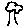
Label: tree